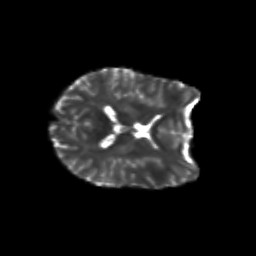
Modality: T2w
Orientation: axial
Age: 18
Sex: female
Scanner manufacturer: siemens
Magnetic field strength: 3 T
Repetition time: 3.5 s
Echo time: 0.125 s